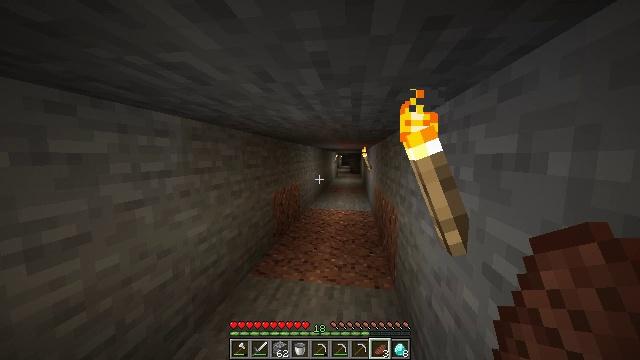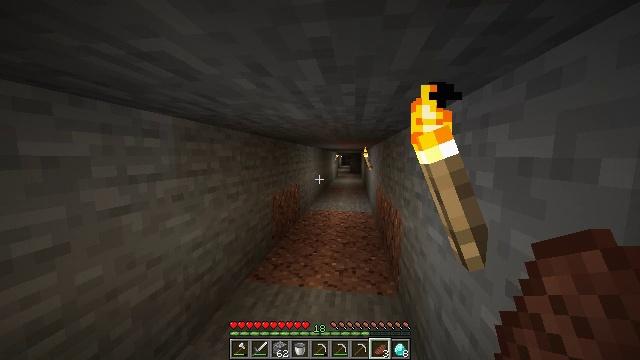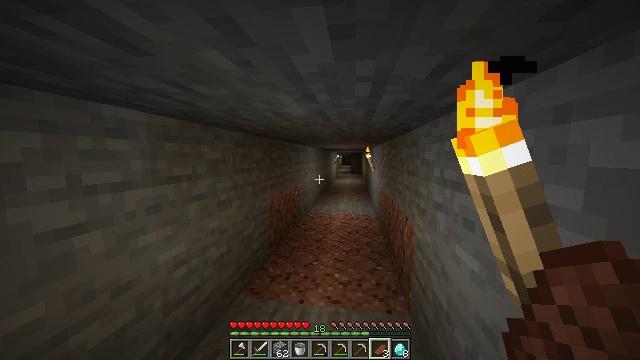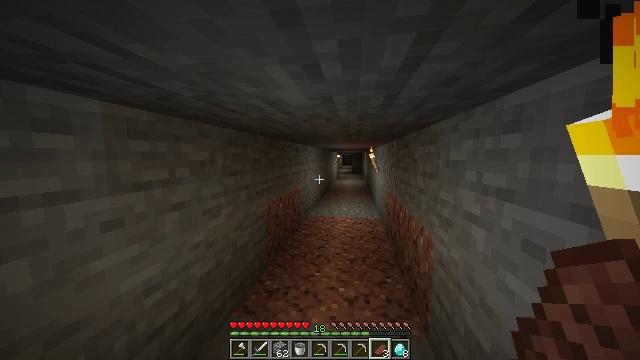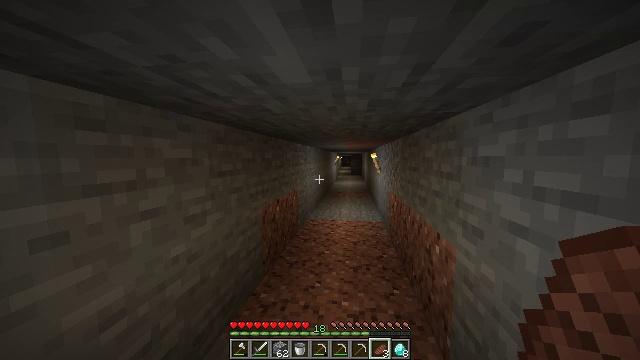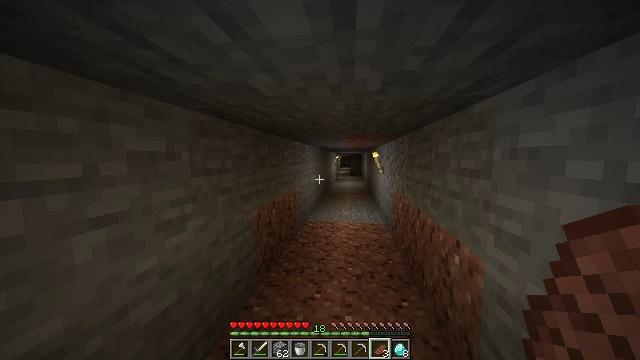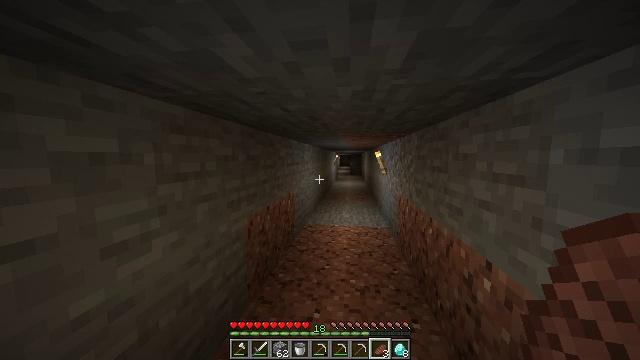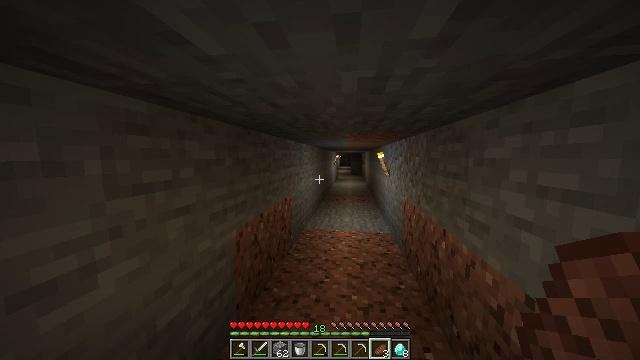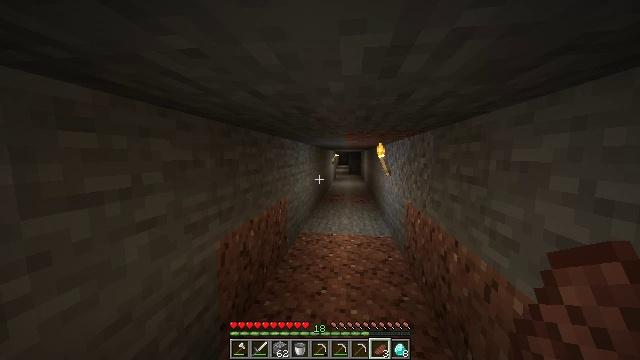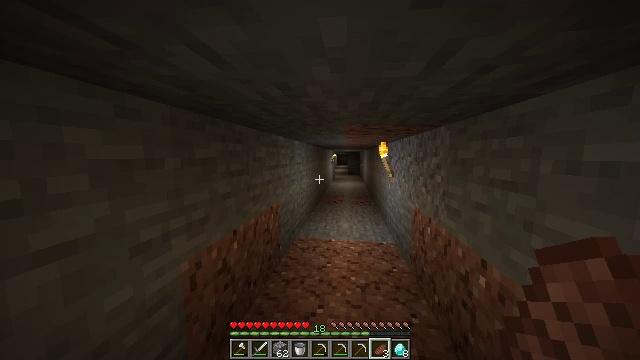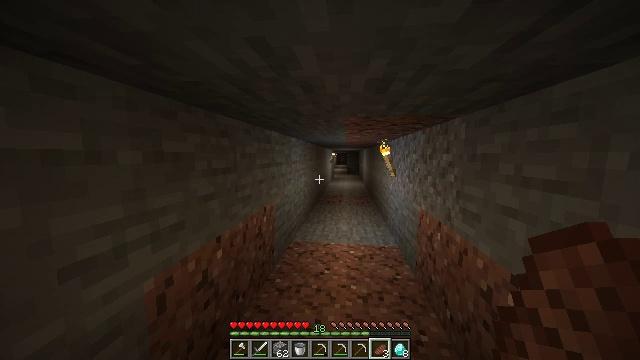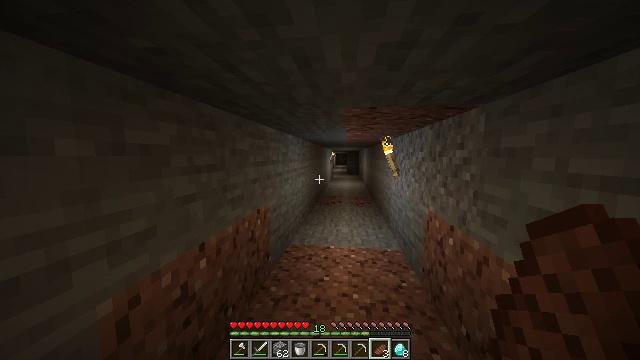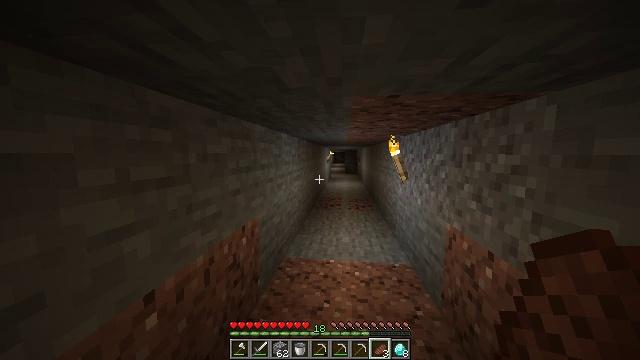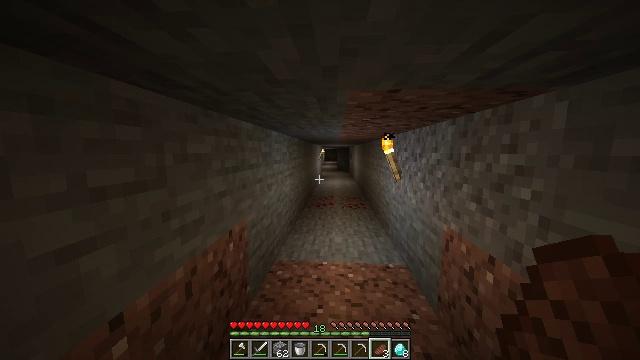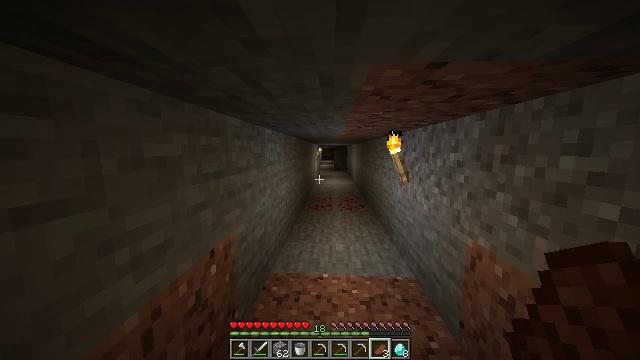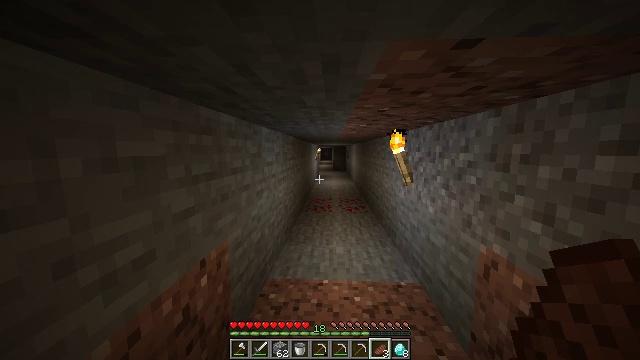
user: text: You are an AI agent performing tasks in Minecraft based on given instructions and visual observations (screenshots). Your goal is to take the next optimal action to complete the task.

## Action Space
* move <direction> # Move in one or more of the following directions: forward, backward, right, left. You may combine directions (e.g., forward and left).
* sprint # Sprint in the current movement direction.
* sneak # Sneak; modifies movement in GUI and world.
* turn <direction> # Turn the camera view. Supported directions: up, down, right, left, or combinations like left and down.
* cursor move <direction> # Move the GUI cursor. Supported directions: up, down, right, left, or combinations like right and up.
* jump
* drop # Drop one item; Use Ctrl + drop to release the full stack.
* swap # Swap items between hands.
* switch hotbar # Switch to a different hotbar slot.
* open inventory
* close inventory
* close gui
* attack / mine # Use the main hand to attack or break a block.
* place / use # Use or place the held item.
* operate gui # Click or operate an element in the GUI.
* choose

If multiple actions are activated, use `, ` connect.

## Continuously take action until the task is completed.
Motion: motion action
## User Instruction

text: Remove a cooked beef from the inventory.
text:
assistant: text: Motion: move forward, sprint
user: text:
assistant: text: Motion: move forward, sprint
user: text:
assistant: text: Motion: move forward, sprint
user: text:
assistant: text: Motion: move forward, sprint
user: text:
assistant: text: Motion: move forward, sprint
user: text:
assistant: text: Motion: move forward, sprint
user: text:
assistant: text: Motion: move forward, sprint
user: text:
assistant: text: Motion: move forward, sprint
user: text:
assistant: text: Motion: move forward, sprint
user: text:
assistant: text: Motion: move forward, sprint
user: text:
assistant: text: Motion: move forward, sprint
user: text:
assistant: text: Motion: move forward, sprint
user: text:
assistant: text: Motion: move forward, sprint, turn right
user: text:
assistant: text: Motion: move forward, sprint
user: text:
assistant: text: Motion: move forward, sprint
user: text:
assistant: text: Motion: move forward, sprint
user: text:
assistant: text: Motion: move forward, sprint, turn right
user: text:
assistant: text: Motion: move forward, sprint, turn right
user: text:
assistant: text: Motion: move forward, sprint
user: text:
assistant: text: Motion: move forward, sprint
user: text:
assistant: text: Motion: move forward, sprint
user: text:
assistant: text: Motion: move forward, sprint
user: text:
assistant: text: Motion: move forward, sprint
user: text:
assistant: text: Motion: move forward, sprint
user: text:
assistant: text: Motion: move forward, sprint
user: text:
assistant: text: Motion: move forward, sprint
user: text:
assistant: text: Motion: move forward, sprint
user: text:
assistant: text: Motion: move forward, sprint
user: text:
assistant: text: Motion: move forward, sprint
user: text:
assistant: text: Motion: move forward, sprint